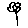
Label: flower